Question: I want to create a list view layout with a image and title in it. I want a layout like listview in google io 2014 app. It should be a tiled listview with some colour till the image gets loaded, after the image is loaded it should be shown in the upper half of the listview and title should be shown below with some background colour. I am attaching the screenshot of google io app here.

Updated: If somebody can point me some template custom layout for this listview it would be helpful!
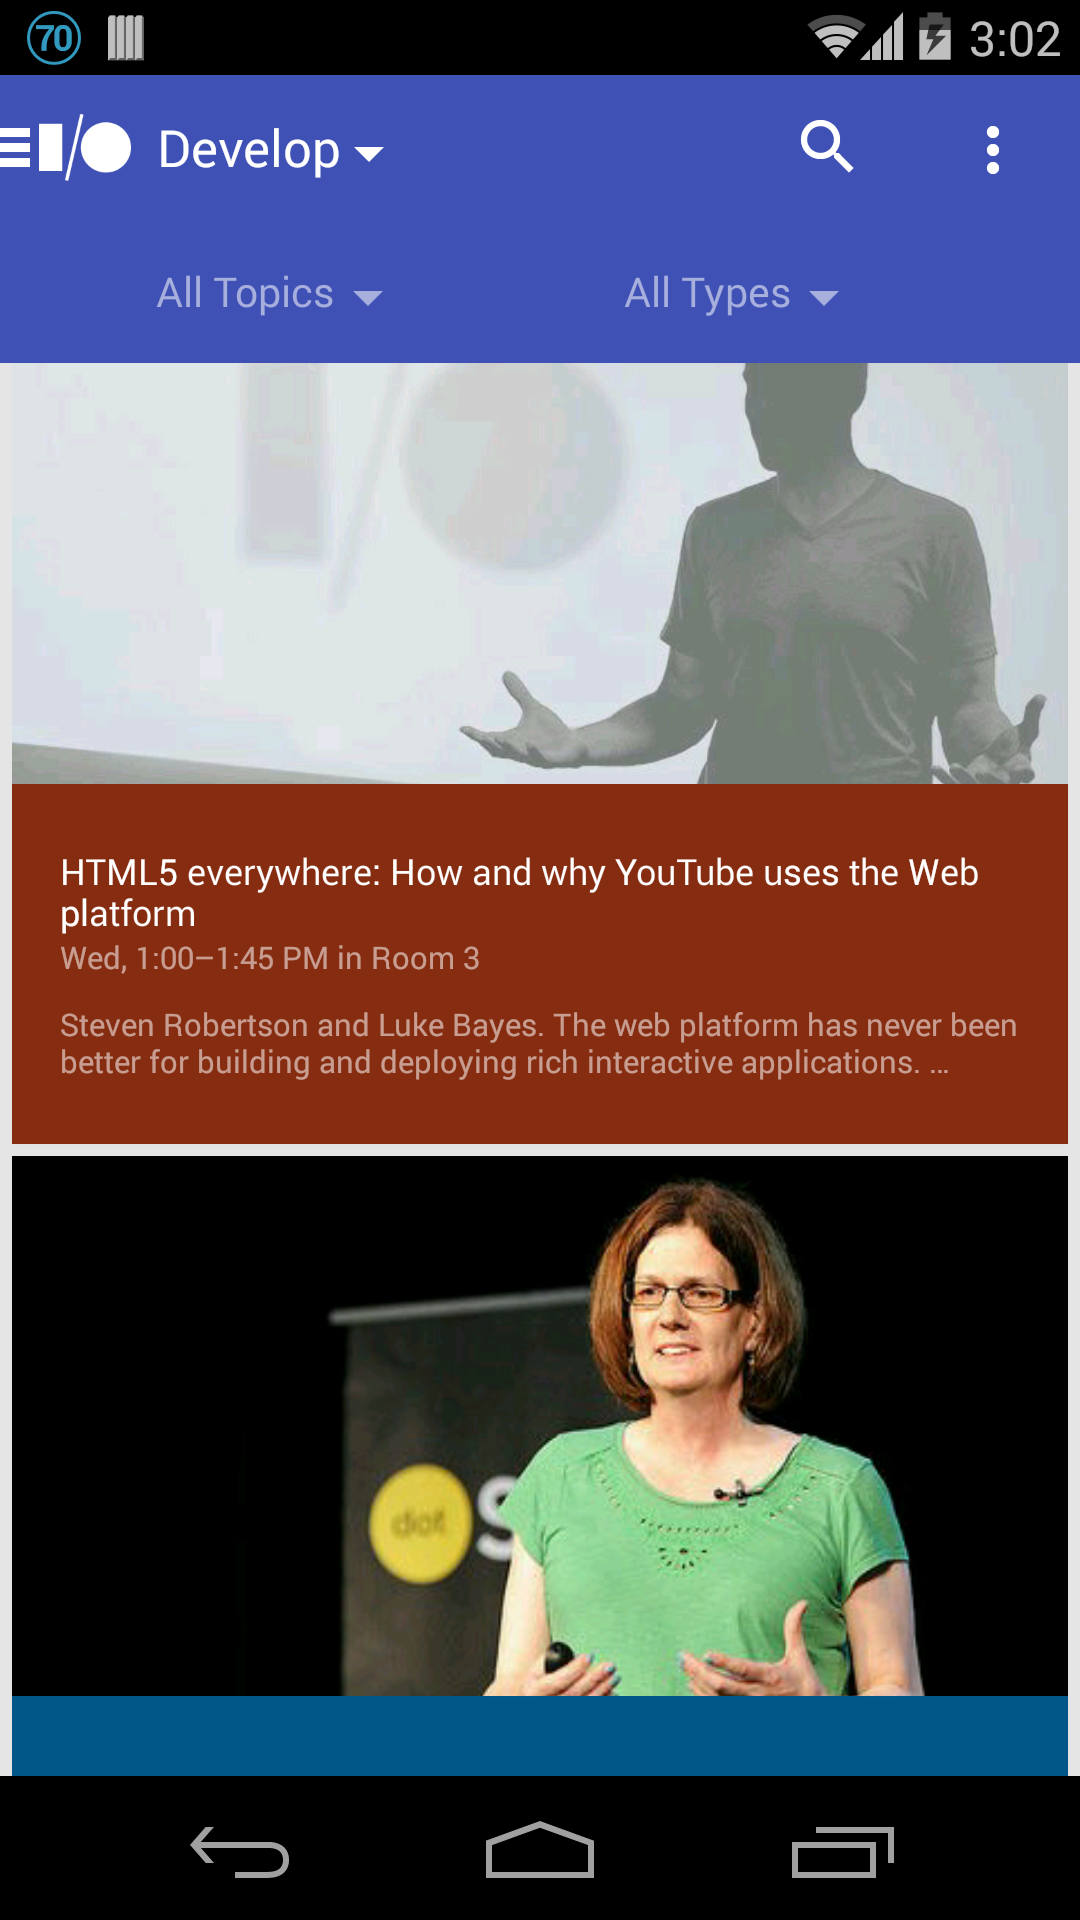
Answer: Create a custom list with all the needed controls in separate layout and inflate it using a custom adapter you can find a small example <URL>
you could create a custom layout something like this
'''
<?xml version="1.0" encoding="utf-8"?>
<LinearLayout xmlns:android="http://schemas.android.com/apk/res/android"
android:layout_width="match_parent"
android:layout_height="match_parent"
android:orientation="vertical" >
<LinearLayout
android:layout_width="match_parent"
android:layout_height="wrap_content"
android:orientation="vertical" >
<ImageView
android:id="@+id/imageView1"
android:layout_width="match_parent"
android:background="@drawable/images"
android:layout_height="match_parent"
/>
</LinearLayout>
<LinearLayout
android:layout_width="match_parent"
android:layout_height="wrap_content"
android:orientation="vertical"
android:background="#862c10">
<TextView
android:id="@+id/textView1"
android:layout_width="wrap_content"
android:layout_height="wrap_content"
android:textColor="@android:color/white"
android:textSize="15sp"
android:layout_marginLeft="10dip"
android:textStyle="bold"
android:text="HTML5 everywhere how and why android users use the webplatform" />
<TextView
android:id="@+id/textView2"
android:layout_width="wrap_content"
android:layout_height="wrap_content"
android:textColor="@android:color/white"
android:textSize="15sp"
android:layout_marginLeft="10dip"
android:layout_marginTop="10dip"
android:text="Wed 5 2001" />
<TextView
android:id="@+id/textView3"
android:layout_width="wrap_content"
android:layout_height="wrap_content"
android:textColor="@android:color/white"
android:textSize="15sp"
android:layout_marginLeft="10dip"
android:layout_marginTop="10dip"
android:text="Steven roberts and mark robinson " />
</LinearLayout>
</LinearLayout>
'''